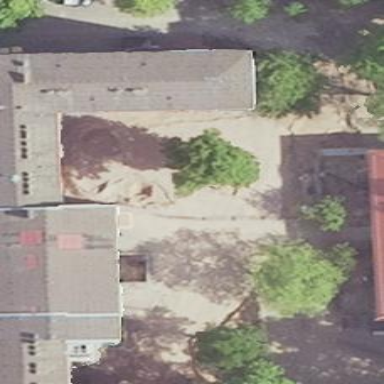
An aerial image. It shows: School building.